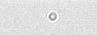
Label: camera_spot